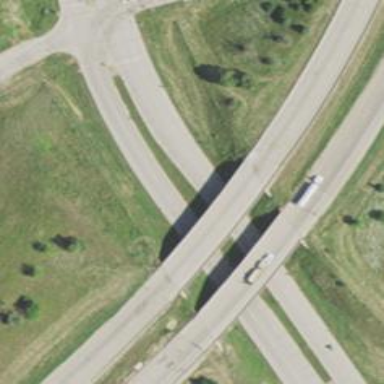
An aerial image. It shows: Motorway bridge.